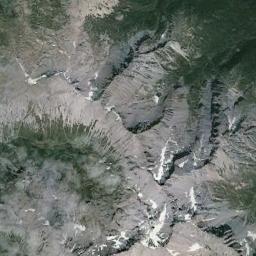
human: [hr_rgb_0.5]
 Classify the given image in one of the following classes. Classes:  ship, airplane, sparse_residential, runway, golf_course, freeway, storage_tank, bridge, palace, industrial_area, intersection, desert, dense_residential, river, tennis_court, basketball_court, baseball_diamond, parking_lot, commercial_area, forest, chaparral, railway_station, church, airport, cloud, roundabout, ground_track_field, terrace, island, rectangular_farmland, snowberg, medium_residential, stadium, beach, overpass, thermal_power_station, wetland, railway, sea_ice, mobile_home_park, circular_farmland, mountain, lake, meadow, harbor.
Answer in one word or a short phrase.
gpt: mountain